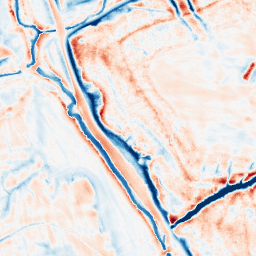
Category: edge_preserving
Decomposition family: bilateral
Decomposition parameters: d: 21
sigma_color: 50
sigma_space: 25
Upsampling method: regularized
Upsampling parameters: scale: 4
lambda_reg: 0.01
Upsampling scale: 4